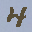
Label: 4